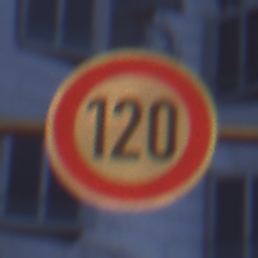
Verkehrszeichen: Geschwindigkeit120
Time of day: Night
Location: Outdoor (Urban)
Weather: PartlyCloudy
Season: NotSpecified
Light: Artificial